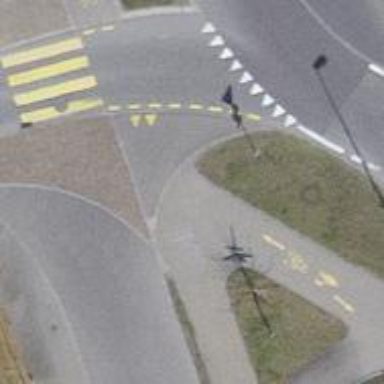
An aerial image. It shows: Crossing on asphalt path.